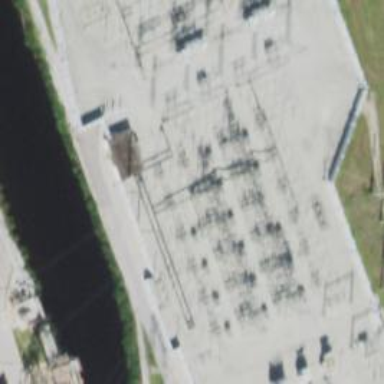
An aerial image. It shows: Switch used for power control.